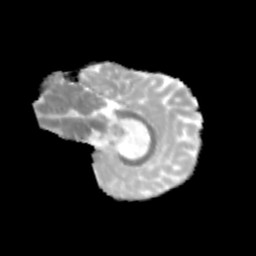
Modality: MD
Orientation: sagittal
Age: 11
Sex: male
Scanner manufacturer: siemens
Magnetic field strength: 3 T
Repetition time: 3.8 s
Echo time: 0.07 s